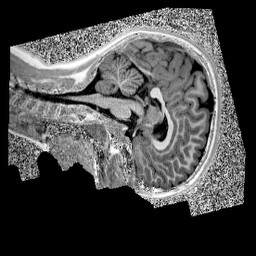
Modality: UNIT1
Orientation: sagittal
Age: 9
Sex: female
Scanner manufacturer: siemens
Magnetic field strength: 3 T
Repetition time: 4 s
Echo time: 0.00299 s